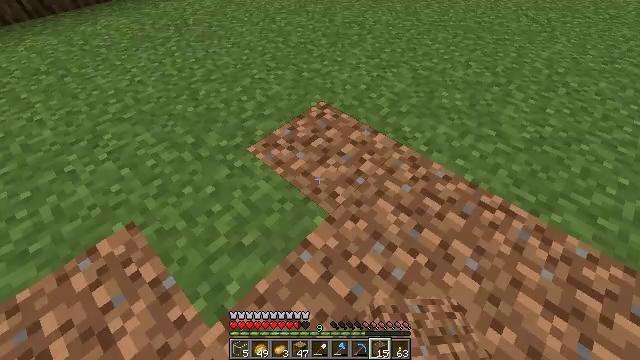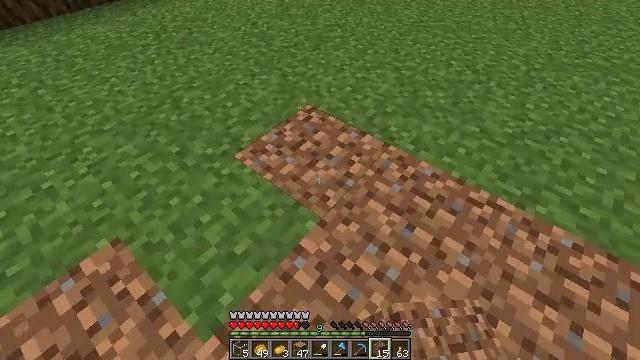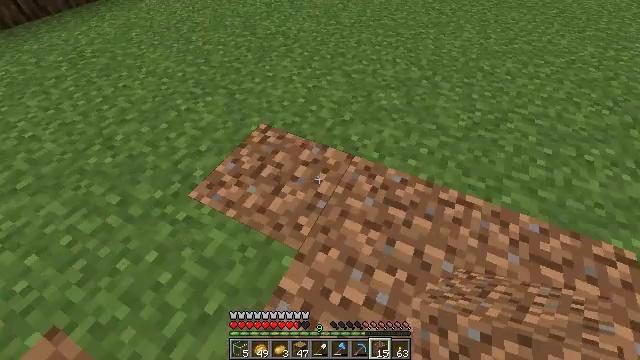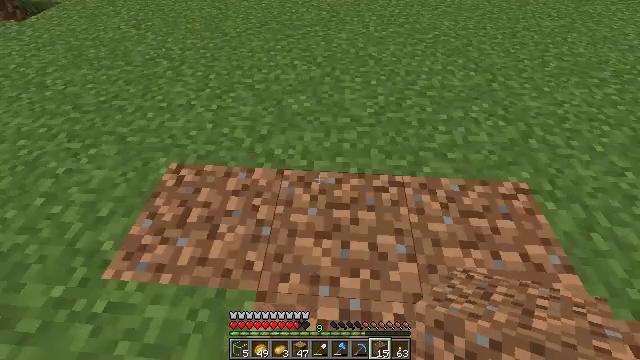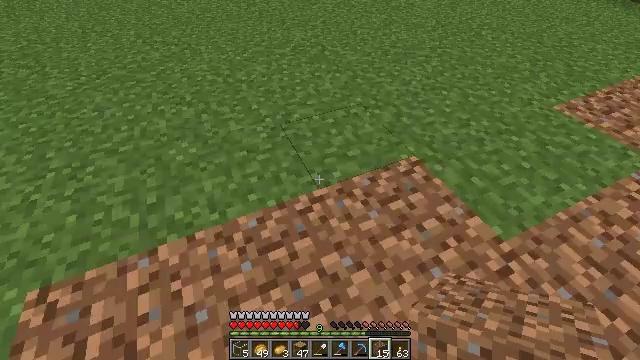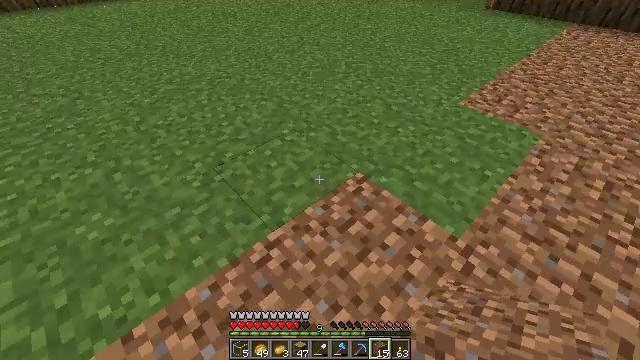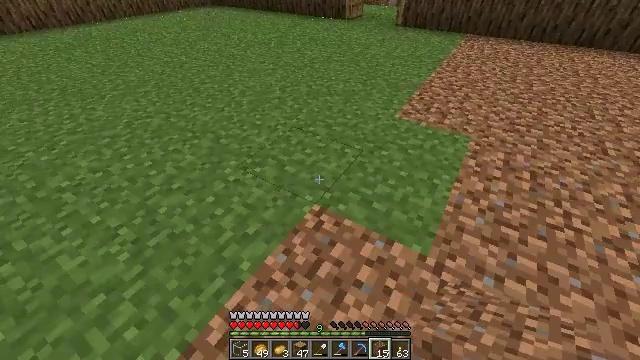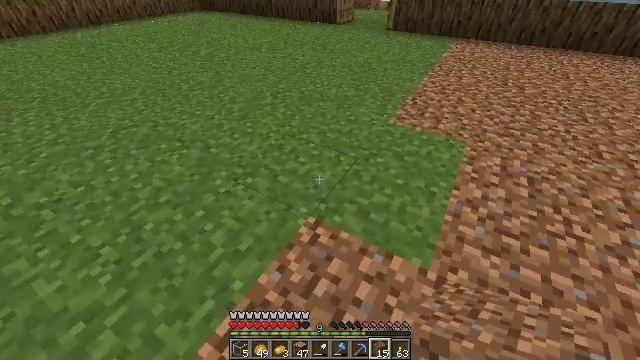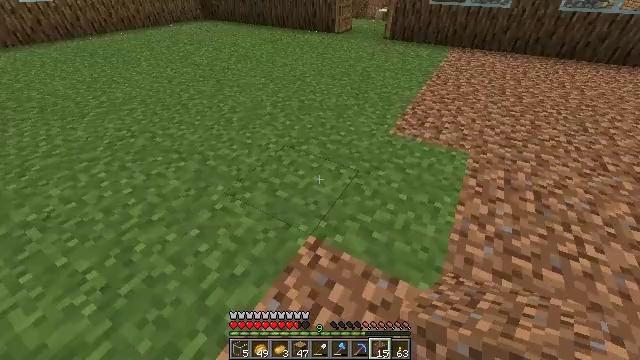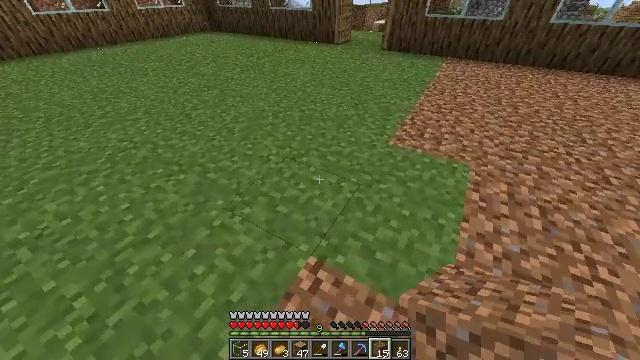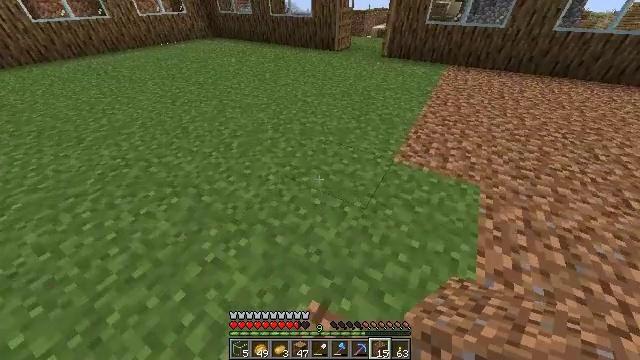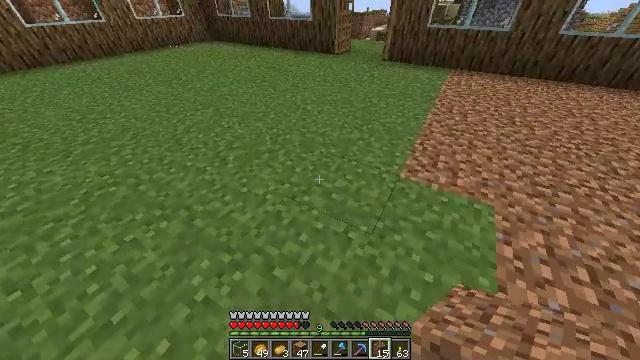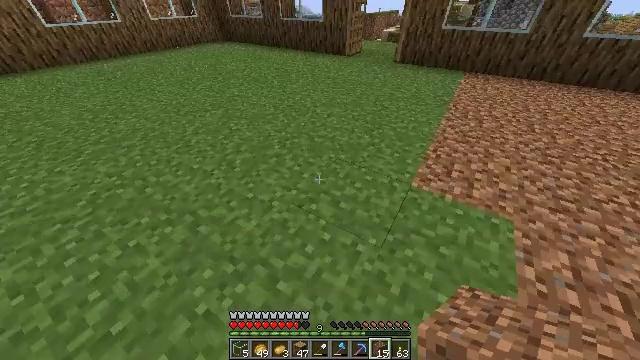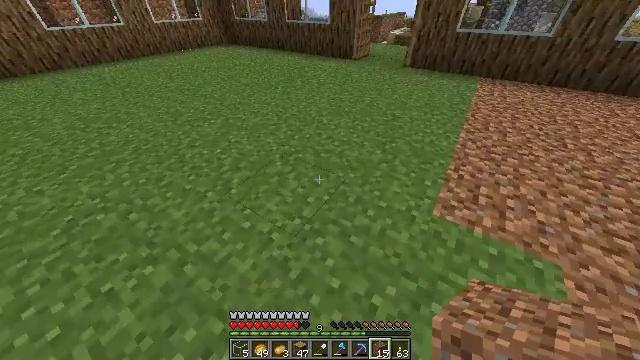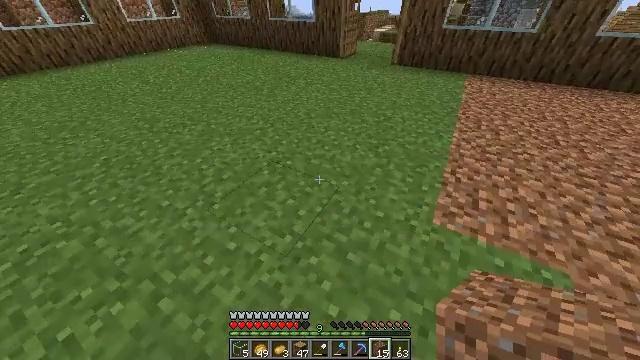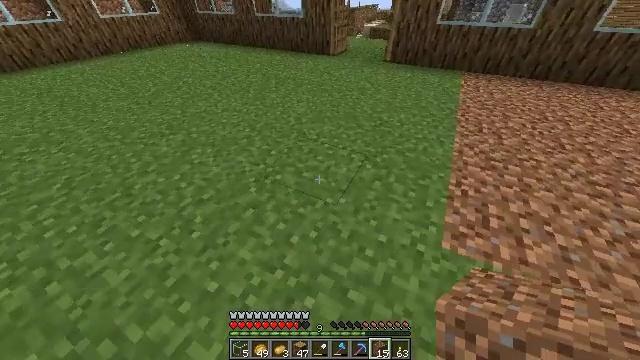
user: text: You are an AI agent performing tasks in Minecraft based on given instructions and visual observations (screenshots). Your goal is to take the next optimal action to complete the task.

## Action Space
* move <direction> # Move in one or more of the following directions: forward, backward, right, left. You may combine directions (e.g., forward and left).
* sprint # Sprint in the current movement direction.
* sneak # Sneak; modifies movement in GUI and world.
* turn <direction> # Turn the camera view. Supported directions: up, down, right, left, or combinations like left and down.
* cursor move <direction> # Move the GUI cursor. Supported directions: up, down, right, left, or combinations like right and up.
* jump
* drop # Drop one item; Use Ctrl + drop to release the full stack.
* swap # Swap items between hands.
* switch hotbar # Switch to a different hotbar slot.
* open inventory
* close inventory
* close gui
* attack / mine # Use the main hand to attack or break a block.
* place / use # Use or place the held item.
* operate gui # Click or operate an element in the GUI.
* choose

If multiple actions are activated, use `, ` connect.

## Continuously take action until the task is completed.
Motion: motion action
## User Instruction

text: Break the gravel block.
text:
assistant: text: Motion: move forward, turn right
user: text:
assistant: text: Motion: move forward, turn right
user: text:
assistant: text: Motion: move forward, turn right
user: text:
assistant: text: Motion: move forward, turn right and up
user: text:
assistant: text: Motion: move forward, turn right and up
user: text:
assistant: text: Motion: move forward, turn right and up
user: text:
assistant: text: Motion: move forward, sprint, turn right
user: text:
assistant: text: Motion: move forward, sprint
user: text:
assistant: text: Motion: move forward, sprint
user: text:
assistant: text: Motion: move forward, sprint
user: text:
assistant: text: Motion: move forward
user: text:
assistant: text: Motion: move forward, turn left
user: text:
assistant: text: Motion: move forward, turn left
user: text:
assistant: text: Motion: move forward, turn right
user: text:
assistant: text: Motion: move forward, turn right
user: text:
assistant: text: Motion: move forward, turn right
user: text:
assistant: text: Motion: move forward, turn right, jump
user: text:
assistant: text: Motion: move forward, turn right, jump
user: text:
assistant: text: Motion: move forward, turn right, jump
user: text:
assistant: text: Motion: move forward, turn right, jump
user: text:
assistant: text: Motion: move forward, turn right, jump
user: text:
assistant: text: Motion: move forward, turn right, jump
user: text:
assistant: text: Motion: move forward, turn right, jump
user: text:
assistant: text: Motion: move forward, sprint, turn right, jump
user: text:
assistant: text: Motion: move forward, sprint, turn right, jump
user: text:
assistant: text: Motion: move forward, sprint, jump
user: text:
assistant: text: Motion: move forward, sprint, jump
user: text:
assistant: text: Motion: move forward, sprint, jump
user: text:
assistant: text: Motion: move forward, jump
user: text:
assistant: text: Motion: move forward, turn left, jump